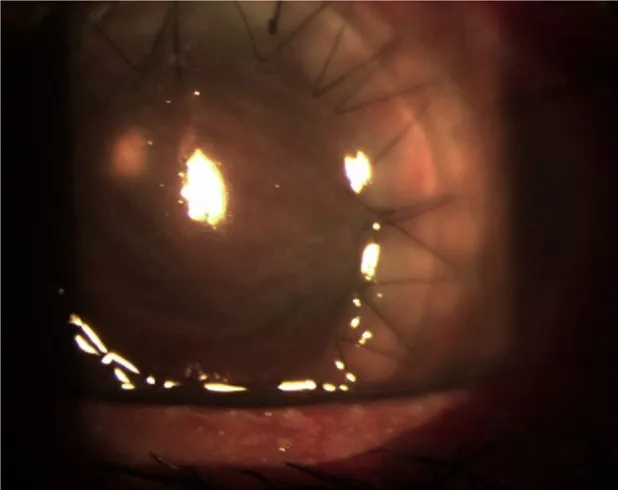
Condition after the second transplant.
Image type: ophthalmic_imaging (slit_lamp_photograph)